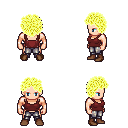
a pixel art fantasy rpg character, male body template, human, light skin, maroon pirate shirt, metal pants, gold curly afro hairstyle, brown shoes, four views (front, back, left, right), 2x2 character sprite sheet, small pixel art, hard edges, no anti-aliasing